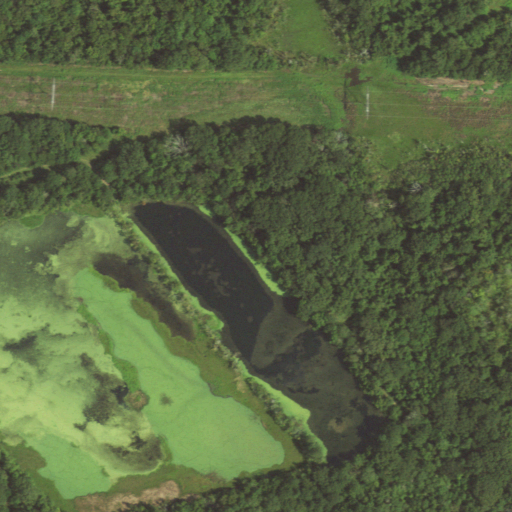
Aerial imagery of ridge(s) in Louisiana named McElroy Ridge containing woody wetlands, herbaceous wetlands, open water, and low intensity development